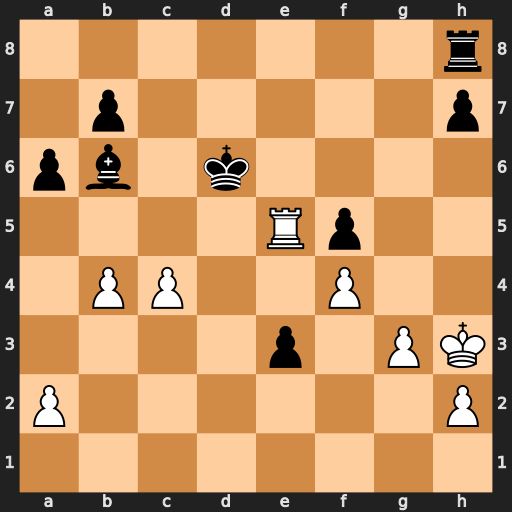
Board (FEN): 7r/1p5p/pb1k4/4Rp2/1PP2P2/4p1PK/P6P/8
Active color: w
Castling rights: -
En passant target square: -
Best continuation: c5+ Bxc5 bxc5+